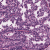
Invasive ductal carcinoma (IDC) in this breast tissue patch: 1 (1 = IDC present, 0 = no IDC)